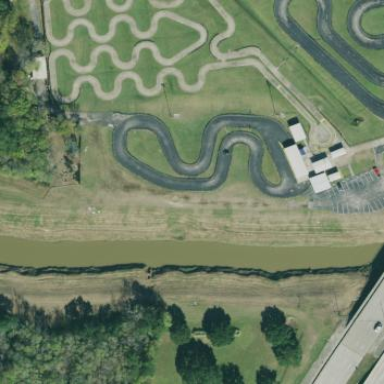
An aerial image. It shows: Motor sport raceway.